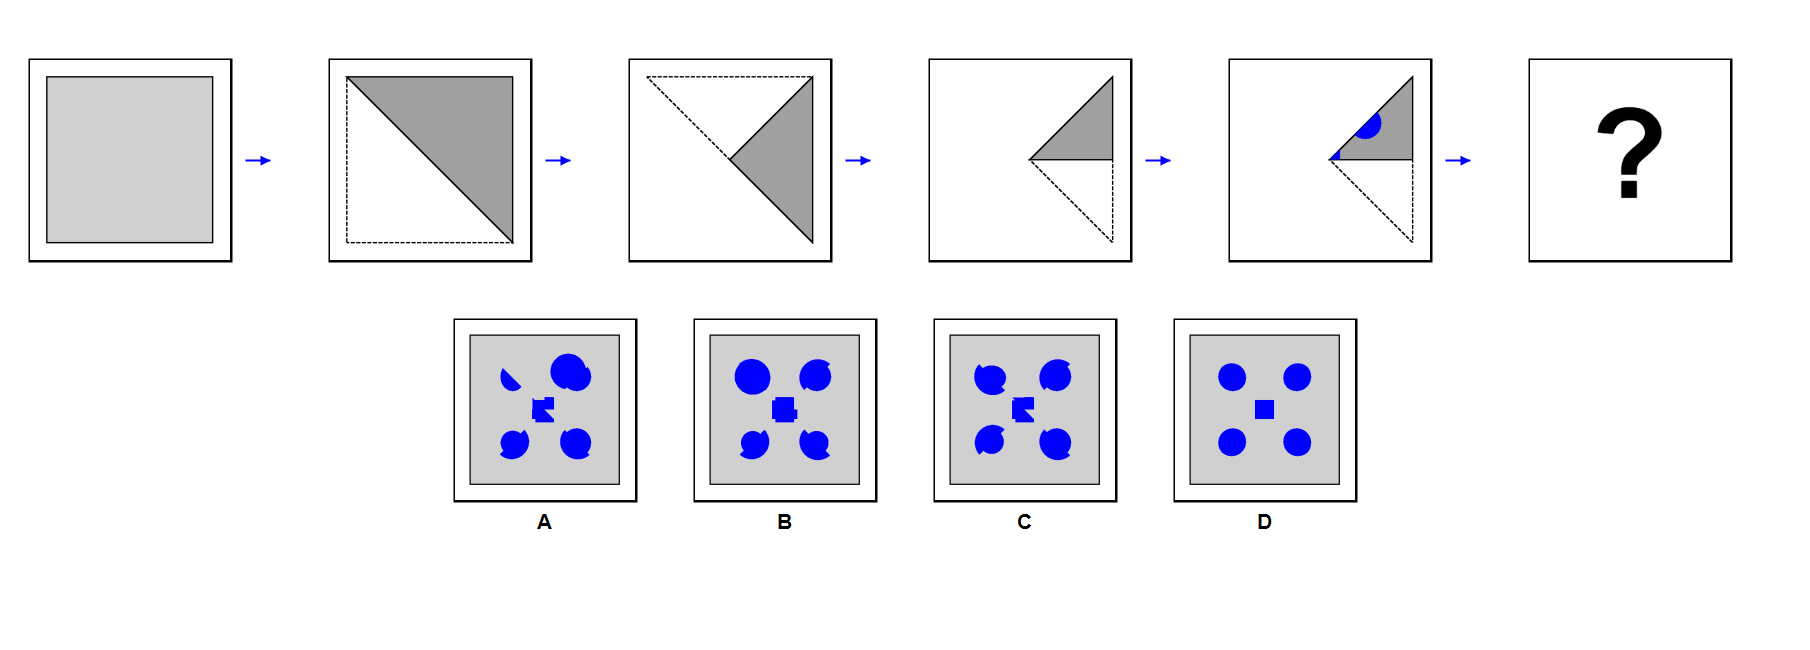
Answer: D